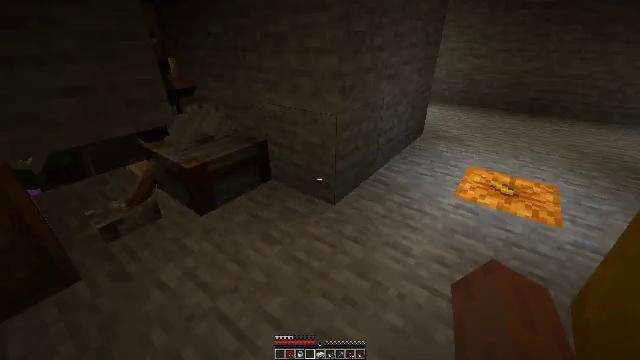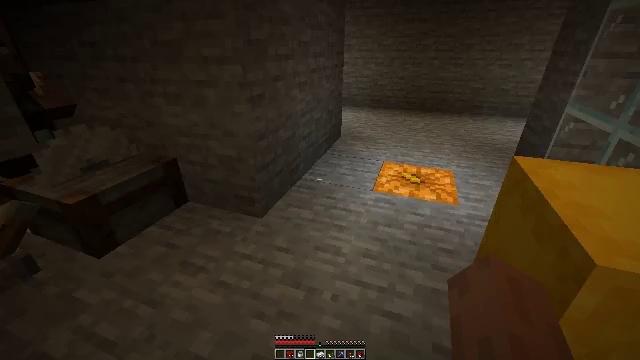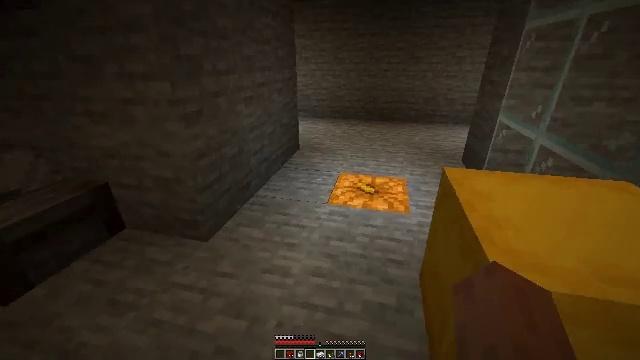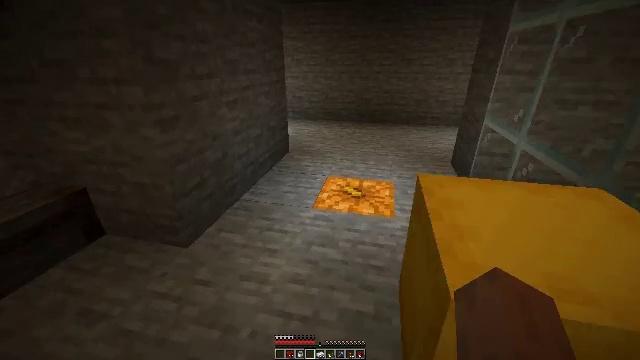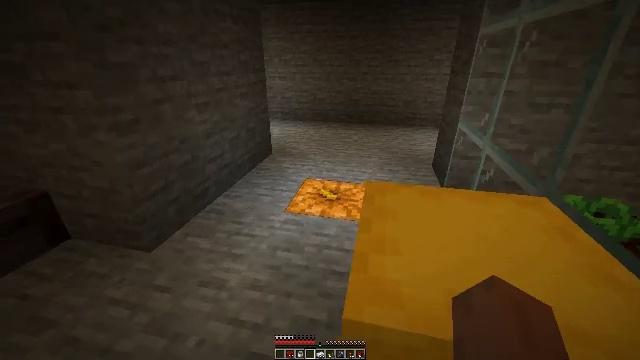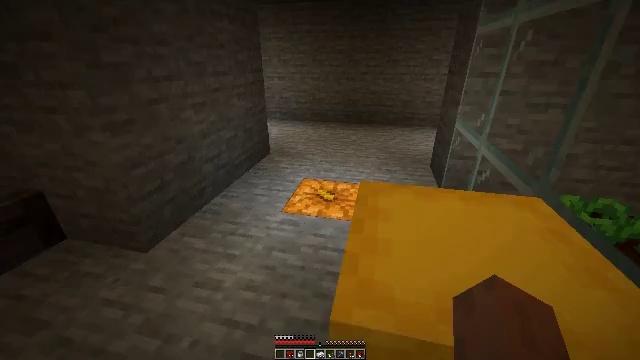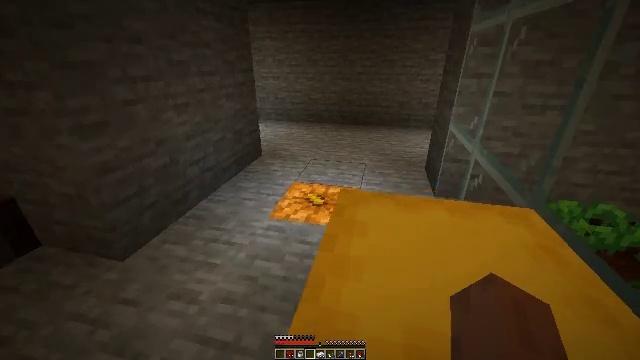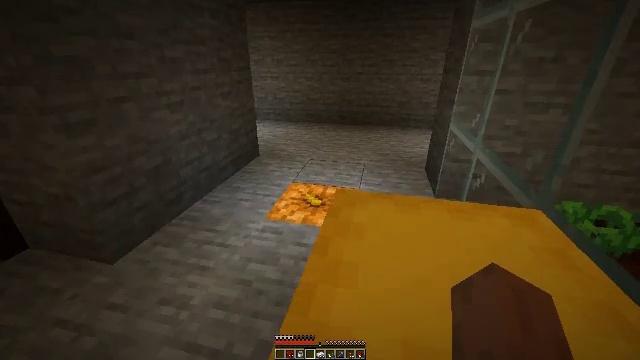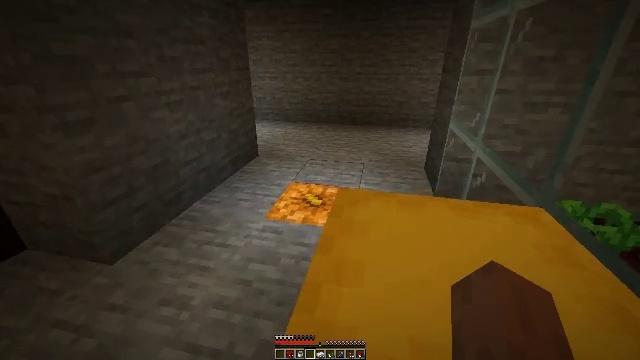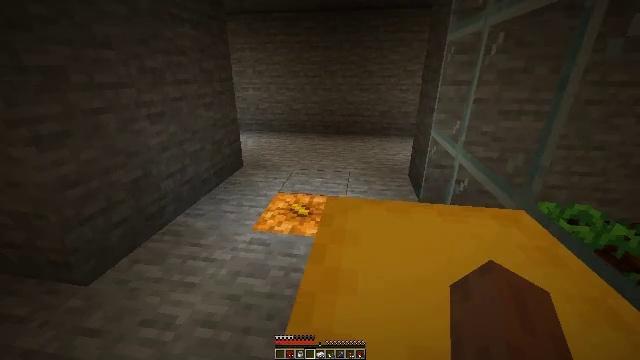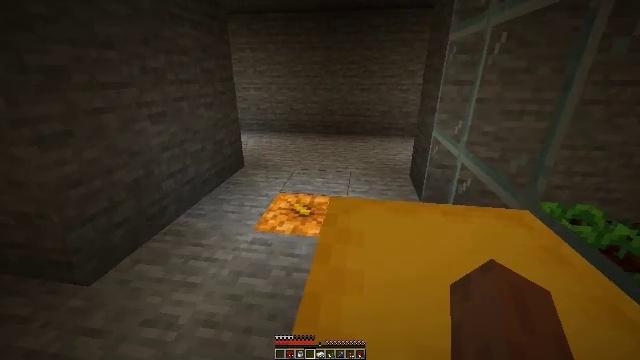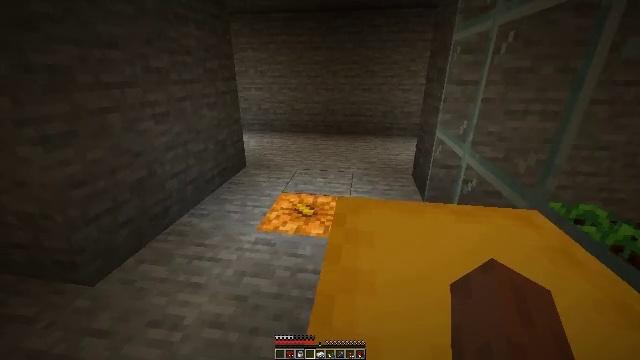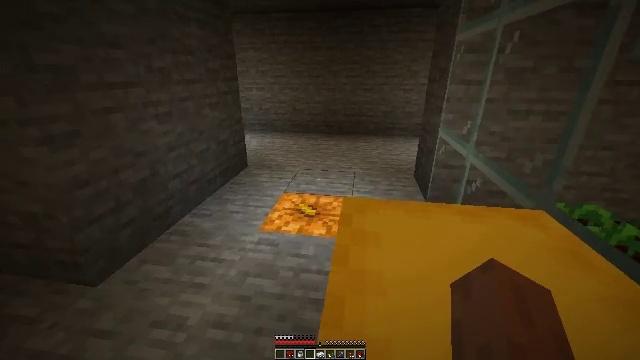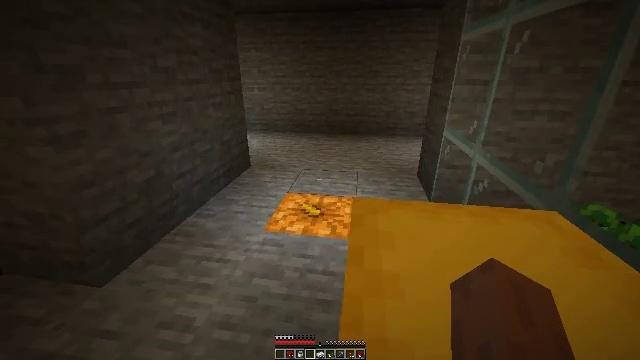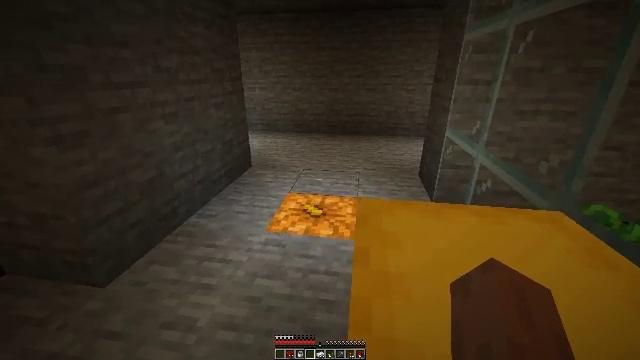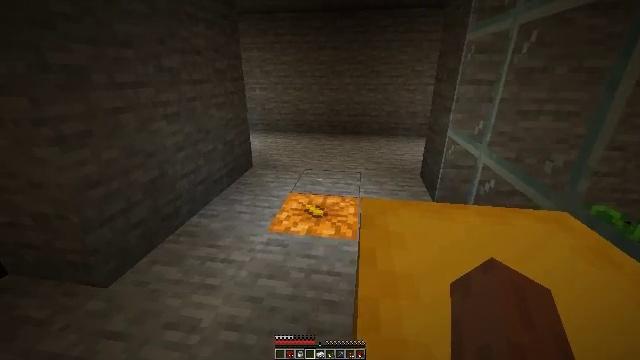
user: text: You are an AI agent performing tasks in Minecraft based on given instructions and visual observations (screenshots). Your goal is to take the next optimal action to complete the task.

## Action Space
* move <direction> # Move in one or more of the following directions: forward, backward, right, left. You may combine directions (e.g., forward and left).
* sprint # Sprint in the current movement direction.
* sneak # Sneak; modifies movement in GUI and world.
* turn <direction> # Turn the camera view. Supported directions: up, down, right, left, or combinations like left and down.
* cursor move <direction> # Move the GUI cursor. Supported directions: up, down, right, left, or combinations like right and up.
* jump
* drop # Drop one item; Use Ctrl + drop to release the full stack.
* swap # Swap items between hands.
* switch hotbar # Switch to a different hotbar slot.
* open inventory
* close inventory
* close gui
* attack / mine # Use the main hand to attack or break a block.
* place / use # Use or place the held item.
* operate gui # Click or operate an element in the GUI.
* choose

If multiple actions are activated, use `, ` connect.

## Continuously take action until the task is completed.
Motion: motion action
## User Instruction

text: Remove an iron ingot from the inventory.
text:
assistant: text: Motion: move right, turn right and up
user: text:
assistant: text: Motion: move right, turn right and up
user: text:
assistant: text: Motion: move right
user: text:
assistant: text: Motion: move right
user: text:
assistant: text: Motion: move forward
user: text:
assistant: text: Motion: move forward
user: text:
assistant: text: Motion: move forward
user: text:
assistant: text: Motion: move forward
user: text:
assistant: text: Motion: move forward, sprint, turn right and up
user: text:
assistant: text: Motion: move forward, sprint
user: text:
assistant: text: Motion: move forward, sprint
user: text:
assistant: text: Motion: move forward
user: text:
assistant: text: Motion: move forward
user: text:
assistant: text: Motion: move forward
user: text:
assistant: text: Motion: move forward
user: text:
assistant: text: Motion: move forward, turn left
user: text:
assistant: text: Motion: move forward and move left, turn right and up
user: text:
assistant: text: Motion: move forward and move left, turn right and up
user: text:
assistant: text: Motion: move forward, turn right
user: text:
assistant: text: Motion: move forward
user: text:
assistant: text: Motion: move forward
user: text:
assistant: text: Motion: move forward
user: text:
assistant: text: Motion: move forward
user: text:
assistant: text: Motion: move forward
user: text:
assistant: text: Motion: move forward
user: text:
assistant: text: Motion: move forward, sprint
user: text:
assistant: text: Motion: move forward, sprint
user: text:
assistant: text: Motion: move forward, sprint
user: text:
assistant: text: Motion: move forward
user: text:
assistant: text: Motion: move forward, turn right